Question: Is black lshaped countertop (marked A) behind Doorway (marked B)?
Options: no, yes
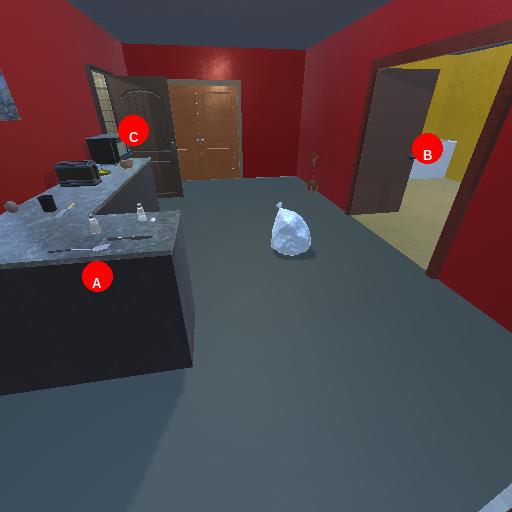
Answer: no